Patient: sex F, age 58
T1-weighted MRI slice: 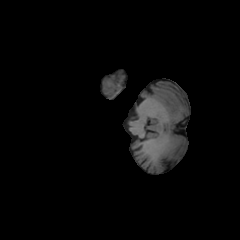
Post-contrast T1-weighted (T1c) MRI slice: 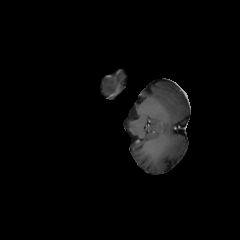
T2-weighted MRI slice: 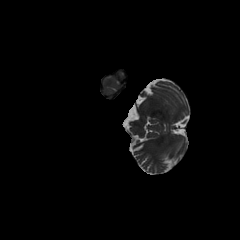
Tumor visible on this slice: no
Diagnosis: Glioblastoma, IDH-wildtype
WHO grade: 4